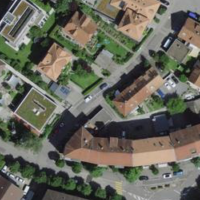
EUNIS habitat code: 54
Species observed at this site:
Lepidium latifolium